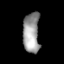
Tissue: lung
Cell type: Epithelial cells
Senescence score: 0.2205
Nuclear area (px): 648
Mean DAPI intensity: 154.613